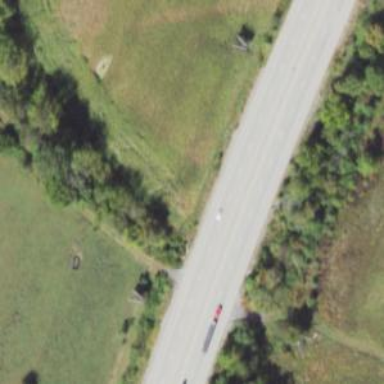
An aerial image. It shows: This image shows trunk highway that functions as expressway.